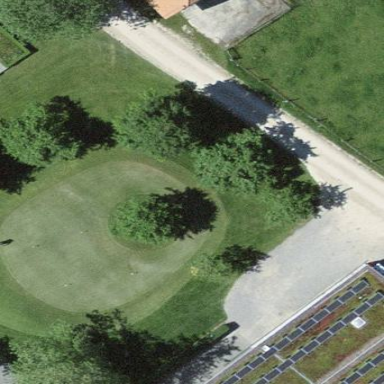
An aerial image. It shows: Picturesque green golfing area with grass land use.